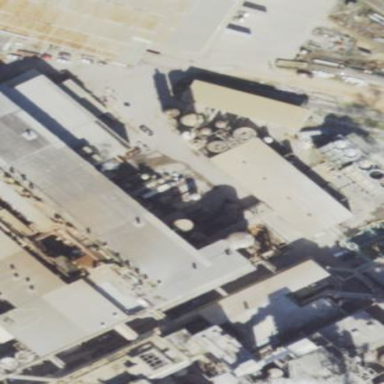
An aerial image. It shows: Industrial building.